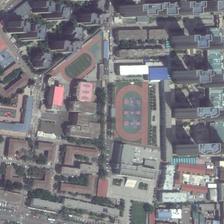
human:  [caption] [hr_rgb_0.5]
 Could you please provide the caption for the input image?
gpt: a playground with three basketball fields in it and another playground are among many tall buildings .

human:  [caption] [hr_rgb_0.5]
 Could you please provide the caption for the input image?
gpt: two detached courts and many house locate in irregular position .

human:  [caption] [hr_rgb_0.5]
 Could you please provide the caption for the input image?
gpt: several courts are surrounded by tall buildings nearby .

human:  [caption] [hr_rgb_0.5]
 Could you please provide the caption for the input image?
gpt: many buildings and some green trees are around two playgrounds .

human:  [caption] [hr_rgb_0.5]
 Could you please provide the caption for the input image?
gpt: two playgrounds with one of them has three basketball fields in it are surrounded by crowded houses .